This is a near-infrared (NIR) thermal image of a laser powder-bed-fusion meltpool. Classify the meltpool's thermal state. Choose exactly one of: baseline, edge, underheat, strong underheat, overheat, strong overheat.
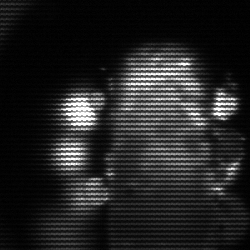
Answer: strong underheat